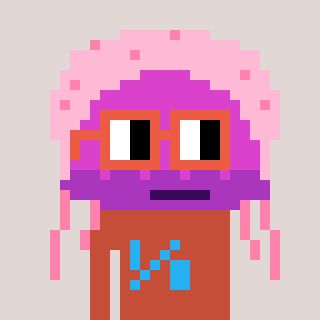
a pixel art character with square orange glasses, a jellyfish-shaped head and a rust-colored body on a warm background